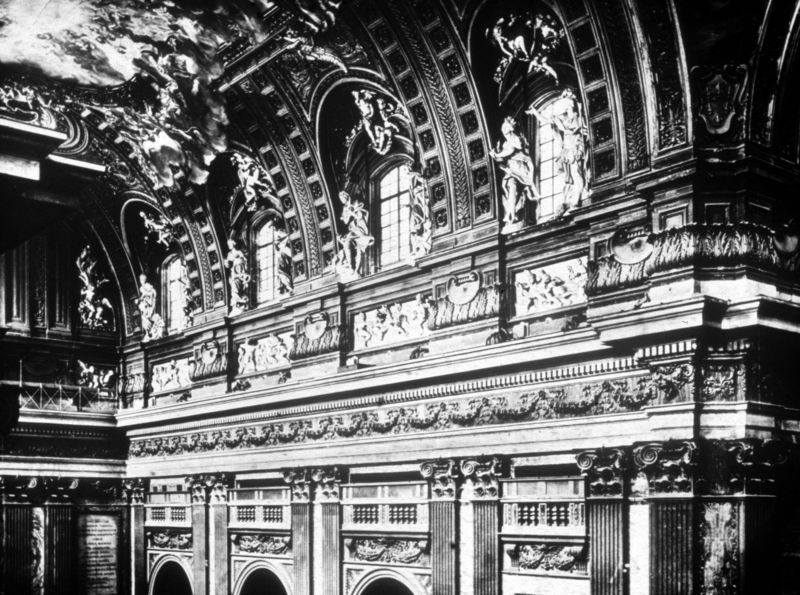
Titel: Il Gesù (Gewölbezone)
Künstler: Vignola
Standort: Roma
Institution: Il Gesù
Schlagwörter: dunkel, weiß, wolken, fenster, grau, hell, marmor, raum, schmuck, schwarz, schloss, wolke, ornament, wand, architektur, barock, bild, innenraum, kirche, decke, klassizismus, kannelierung, relief, bogen, italien, giebel, empore, pilaster, saal, figuren, rundbogen, kuppel, dekor, wandgemälde, stuck, plastik, galerie, halle, foto, fotografie, photographie, bögen, gewölbe, palast, stockwerk, torbogen, balustrade, schwarzweiss, bahnhof, architrav, kapitelle, rom, kapitell, girlanden, photo, fries, sims, gesims, orgel, skulpturen, statuen, voluten, rundbögen, kapelle, kanneluren, kasetten, kassetten, fresko, korinthisch, reliefs, sakralbau, lisenen, tonnengewölbe, wölbung, metopen, kannelur, il gesu, kirchenbau, histirismus, wandpfeilerkirche, stichkappen, schwarz weiß fotografie, doppelpilaster, klassizisnus, cshwarz-weiß